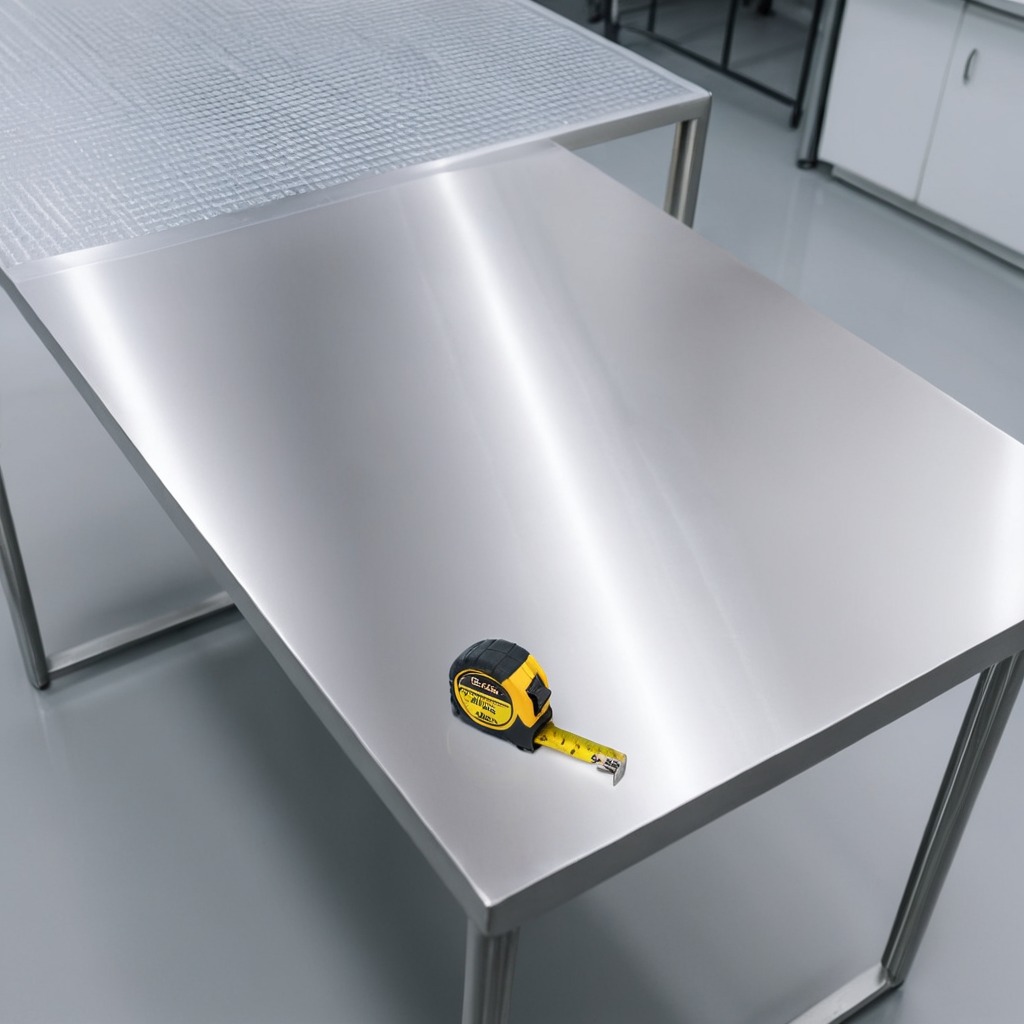
A measuring tape is lying on the stainless steel table in a high-end prototyping lab.